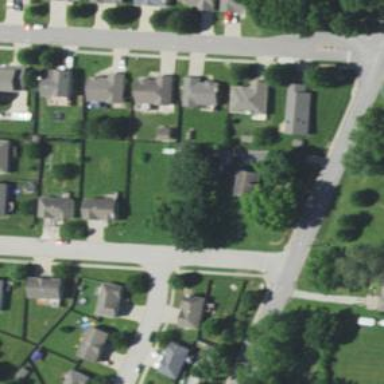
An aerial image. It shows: This residential area consists of single-family homes.